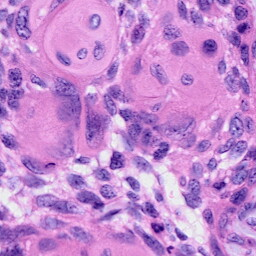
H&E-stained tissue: Cervix